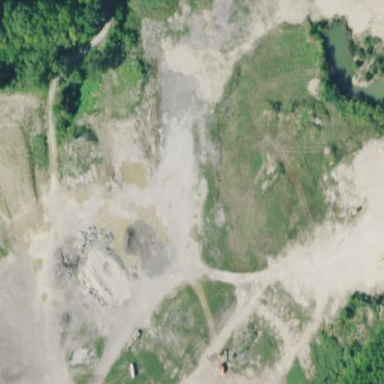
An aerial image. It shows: Quarry area.